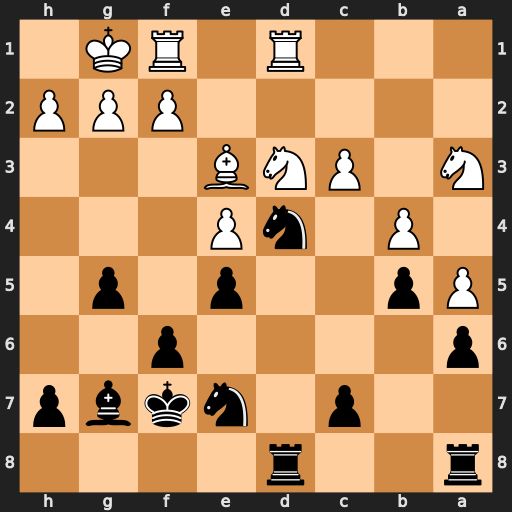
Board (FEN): r2r4/2p1nkbp/p4p2/Pp2p1p1/1P1nP3/N1PNB3/5PPP/3R1RK1
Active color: b
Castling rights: -
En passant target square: -
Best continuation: Ne2+ Kh1 Nxc3